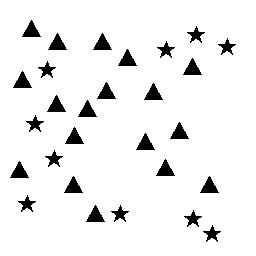
Squares: 0
Triangles: 18
Stars: 10
Total shapes: 28